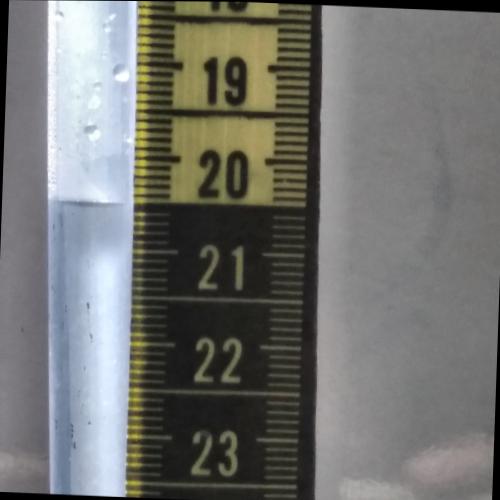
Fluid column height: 20.5 cm